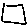
Label: square